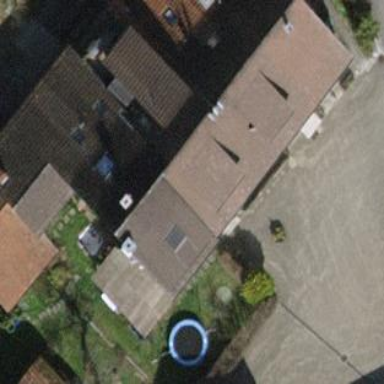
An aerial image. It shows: Residential building.